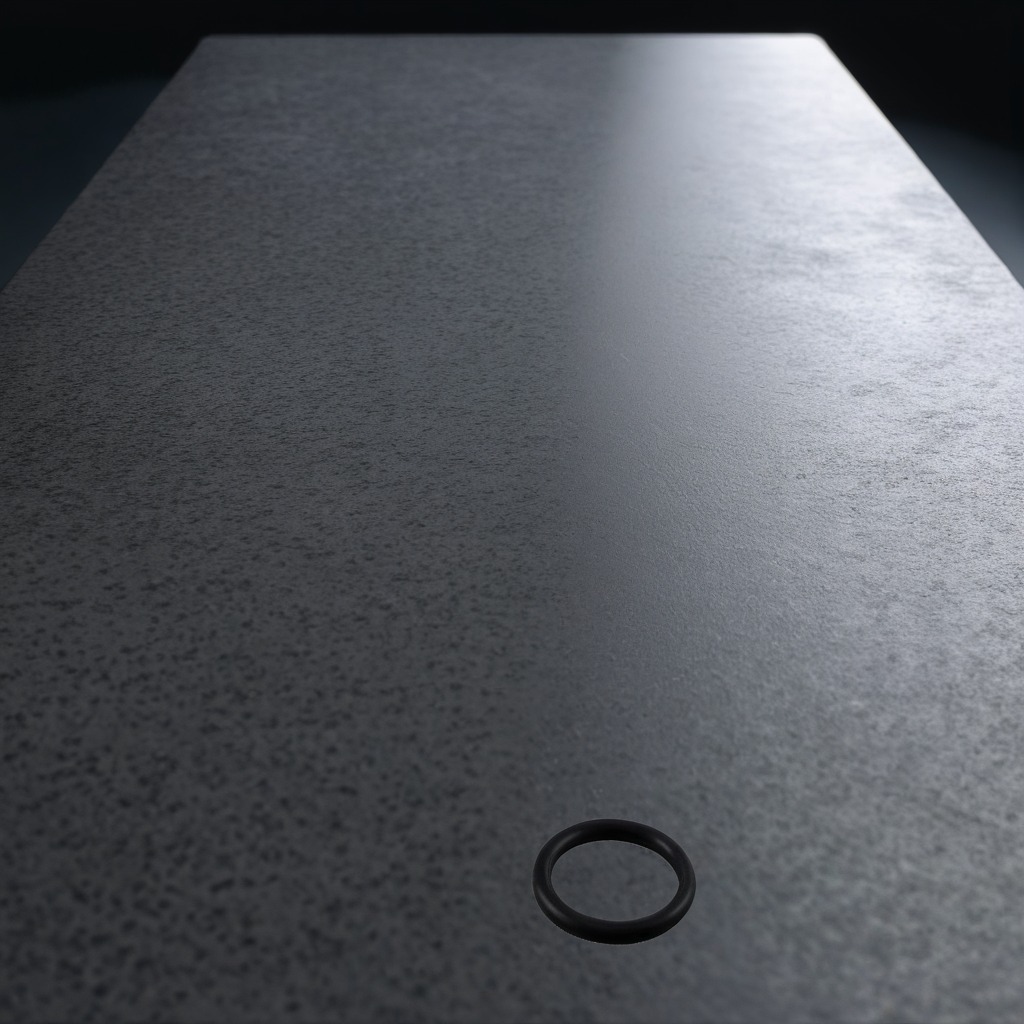
A rubber O-ring is lying on the clean granite table inside a workshop at night.